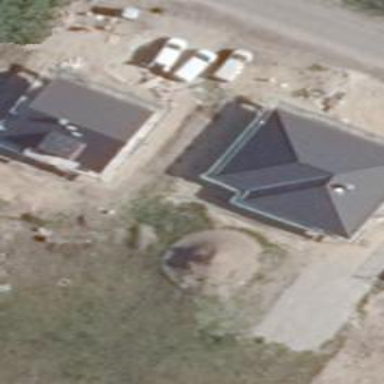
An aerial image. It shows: Building with hipped roof shape.